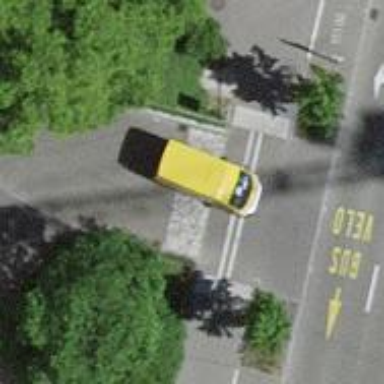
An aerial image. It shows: Unmarked crossing on the road.